Question: I'm working on a windows store app project where I want to read a simple temperature measurement data from a National Instruments DAQ. However the DLL library for the DAQ is in .NETFramework 4.0 format and when adding this as reference to my windows store app project I get the following error:
Searching the net, I found out that windows store app must use references to another .NETCore or Portable Library binary only, it cannot reference a full .NET 4.0 library. I guess there is many people who have similar problems,so I wonder if there is any walk around tricks out there?

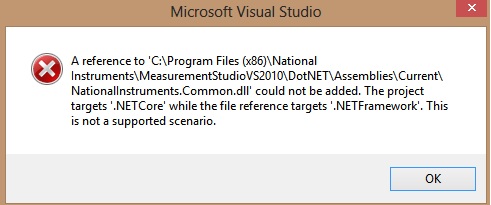
Answer: If you're stuck with using a library supplied by someone else, and if attempts to lobby them to produce a portable version are unlikely to succeed, then about the only thing you can do is find somewhere else to host the DLL, and then communicate with whatever is hosting it. For example, for some scenarios it may be possible to write, say, an ASP.NET Web API based service, which will be able to use the full .NET Framework and will thus be able to use the DLL.
Obviously, this trades one problem for another: you now need to have a machine which can run a web service for you. (And unfortunately, I believe Microsoft does not officially support running that web app on the same machine that's running the Windows Store app. You may be able to get it to work on your dev box, but you'll not be able to deploy the web app itself via the Windows Store.)
And there's no easy path here - you'll have to write a layer exposing everything you need via HTTP services, and client-side code to consume those services. And you'll also need to think about how to to secure access to the service.
It may be easier to plead with your supplier...
In theory, if it so happens that the library isn't using anything outside of the core .NET profile, then you could use ILDASM and ILASM to de-compile and re-compile the code, converting it to a portable library before doing so. However, this is quite likely to breach your license agreement if it's commercial code, and in any case, is quite likely not to work.